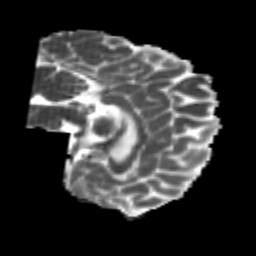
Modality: MD
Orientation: sagittal
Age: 23
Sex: male
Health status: healthy
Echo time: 0.074 s